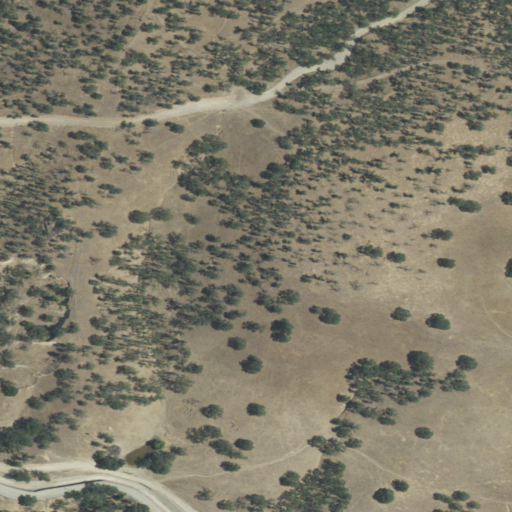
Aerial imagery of mountain in California named Indian Hill containing shrub and grassland